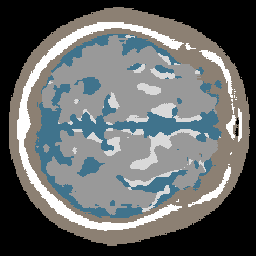
Label: no_lesion